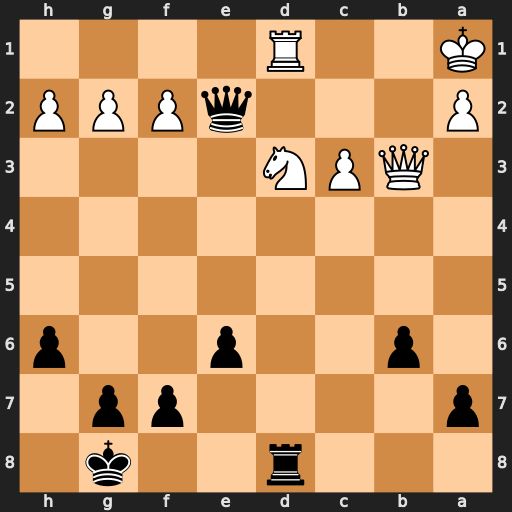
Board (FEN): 3r2k1/p4pp1/1p2p2p/8/8/1QPN4/P3qPPP/K2R4
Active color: b
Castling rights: -
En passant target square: -
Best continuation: Rxd3 Rxd3 Qxd3